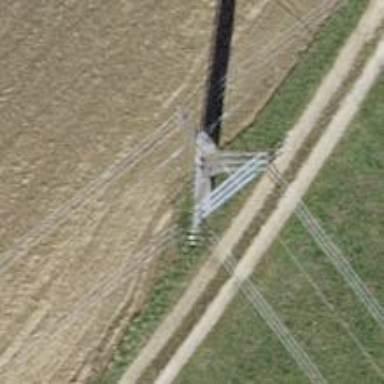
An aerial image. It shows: Power line in the image.